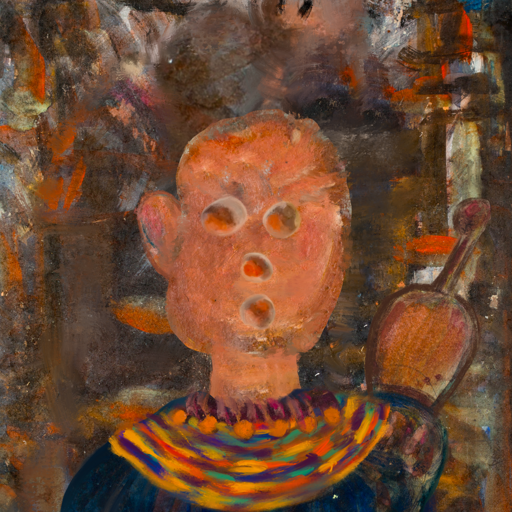
Background: GypsyQueen, Head And Neck Front: Boggyland, Face Front: Rupkatha, Bust: Pipe, Hair Front: Blank, Head Accessory: Blank, Second Necklace: An_Impression_2, Necklace: Doll, Baby: Blank